Field crop: tomato
Growth stage: 2
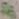
Species: solanum